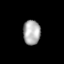
Tissue: lung
Cell type: T cells
Senescence score: 0.1766
Nuclear area (px): 415
Mean DAPI intensity: 173.313